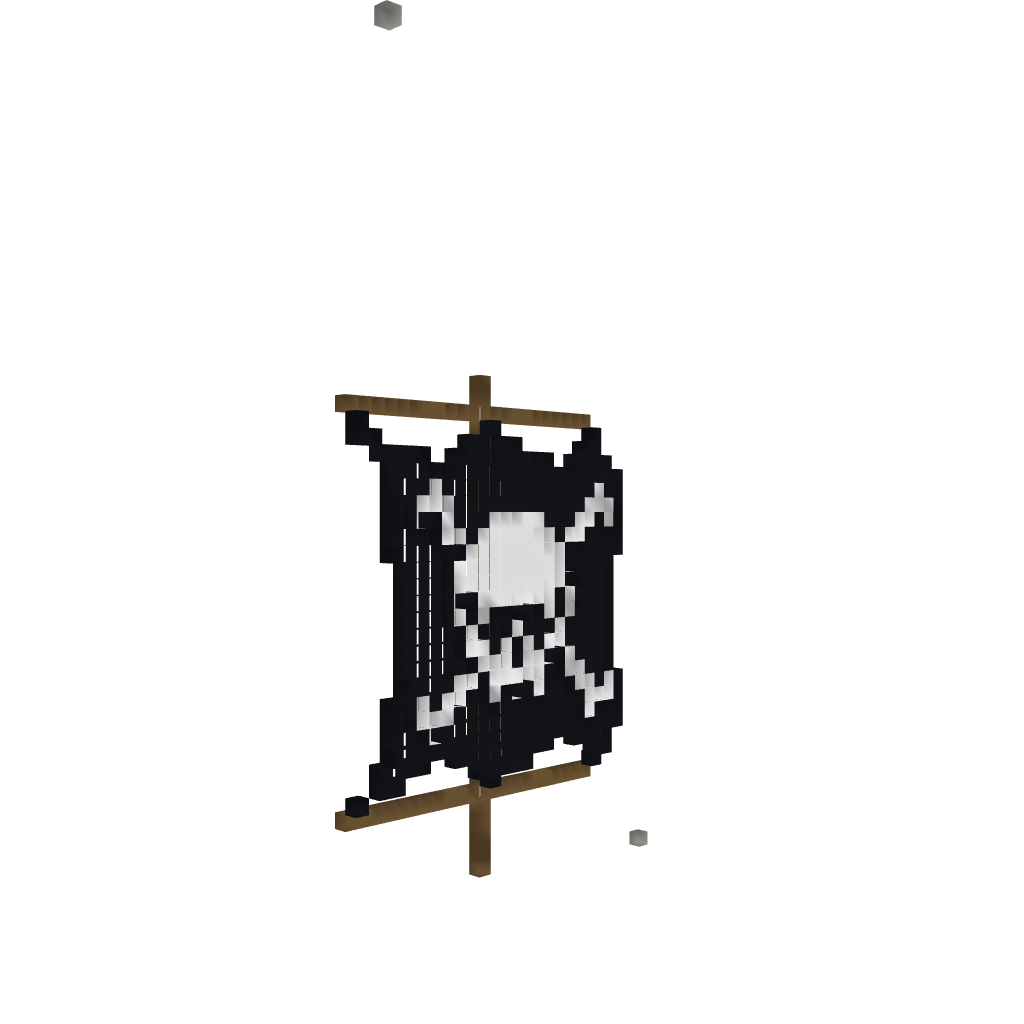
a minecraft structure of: Pirate ship flag